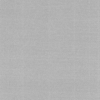
Label: dusty